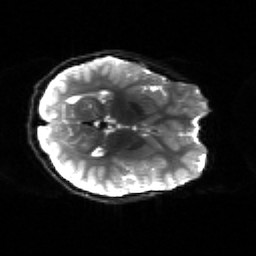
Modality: sbref
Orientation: axial
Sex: male
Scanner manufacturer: siemens
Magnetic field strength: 3 T
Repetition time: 5 s
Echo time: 0.071 s